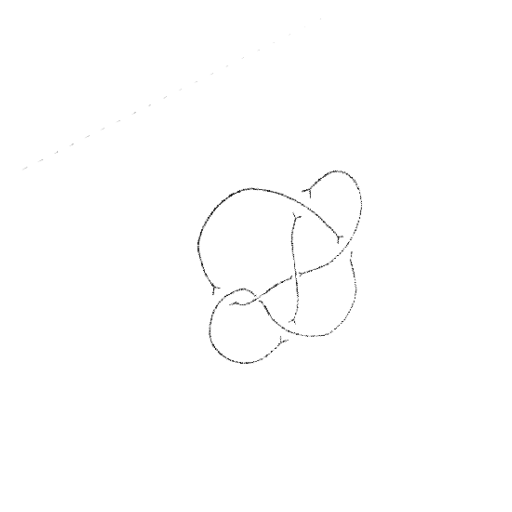
Crossing number: 6